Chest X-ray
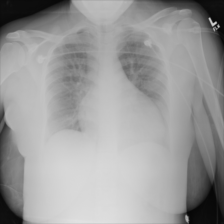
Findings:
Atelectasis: negative
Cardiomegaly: positive
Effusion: negative
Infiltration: negative
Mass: negative
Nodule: negative
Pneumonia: negative
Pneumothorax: negative
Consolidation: negative
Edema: negative
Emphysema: negative
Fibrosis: negative
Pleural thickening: negative
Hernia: negative